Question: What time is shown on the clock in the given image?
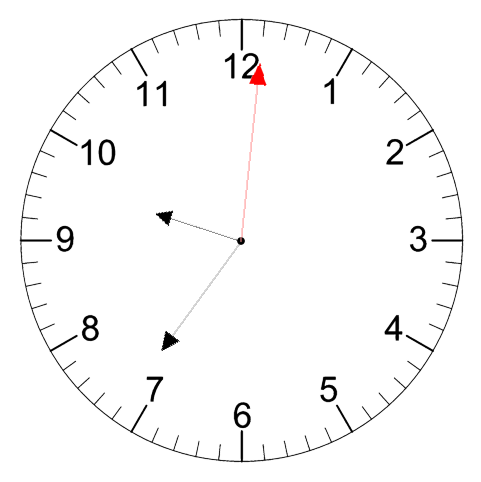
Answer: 09:36:01